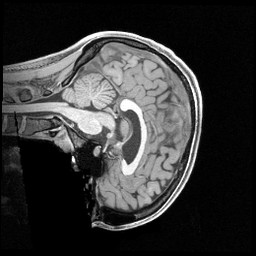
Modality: T1w
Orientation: sagittal
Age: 21
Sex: female
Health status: healthy
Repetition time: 2.4 s
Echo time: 0.00222 s